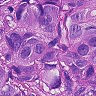
Metastatic tissue present: yes